Aerial crown-view tile of a tropical tree (Barro Colorado Island, Panama), acquired 20241112:
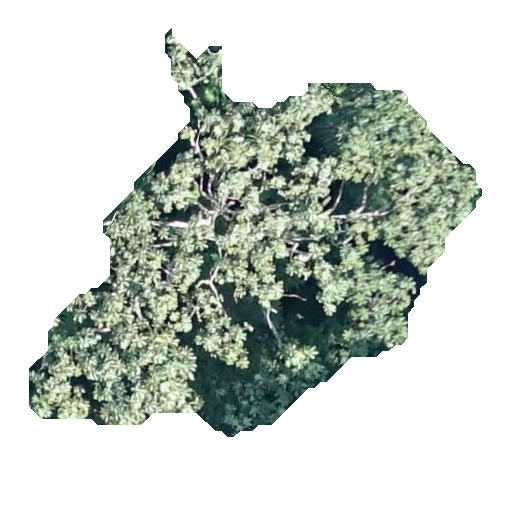
Species: Cecropia insignis
GBIF accepted scientific name: Cecropia insignis
Crown area: 159.985 m²